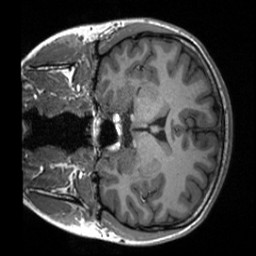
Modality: T1w
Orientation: coronal
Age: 21
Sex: female
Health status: healthy
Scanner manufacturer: siemens
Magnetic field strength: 3 T
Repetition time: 2 s
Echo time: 0.00232 s